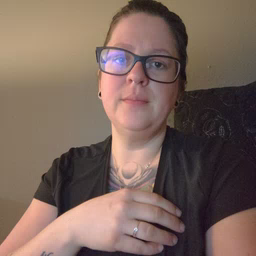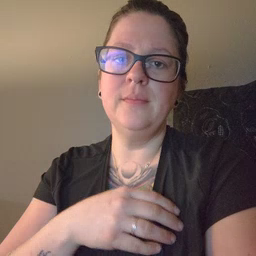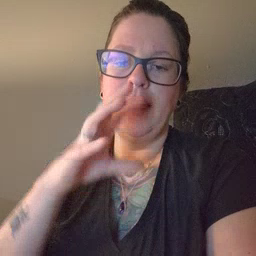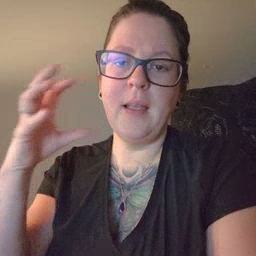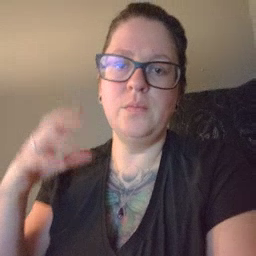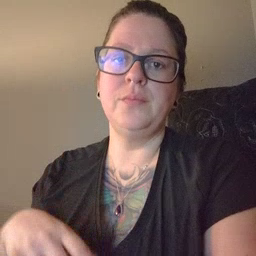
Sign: cloud